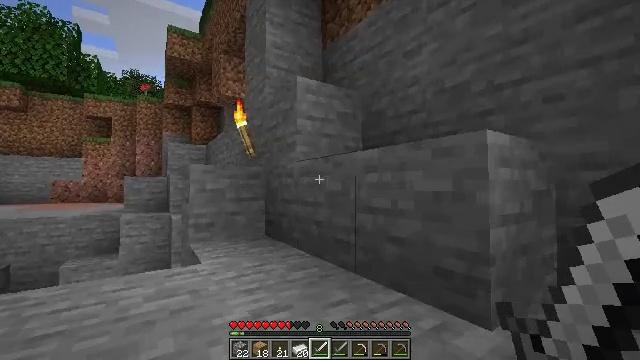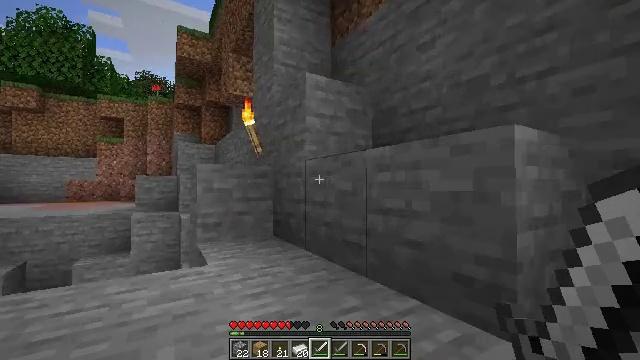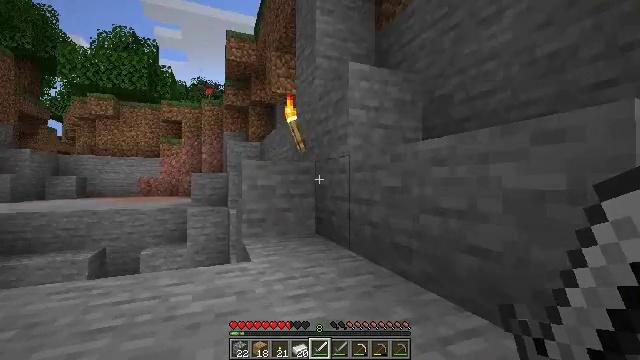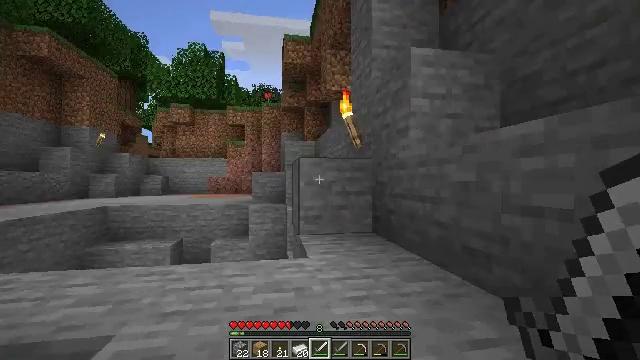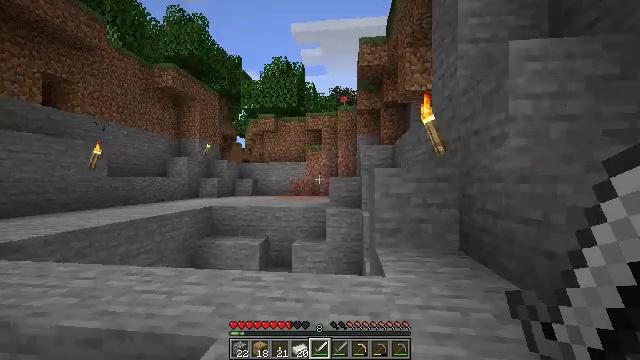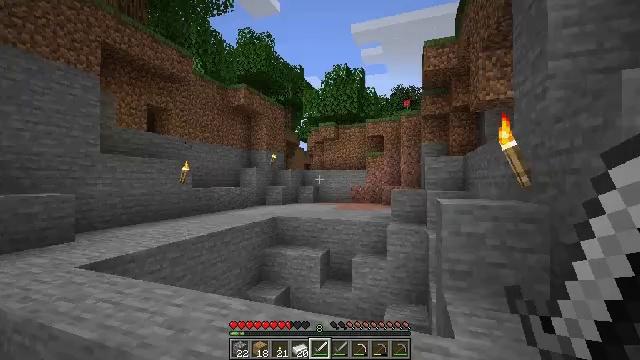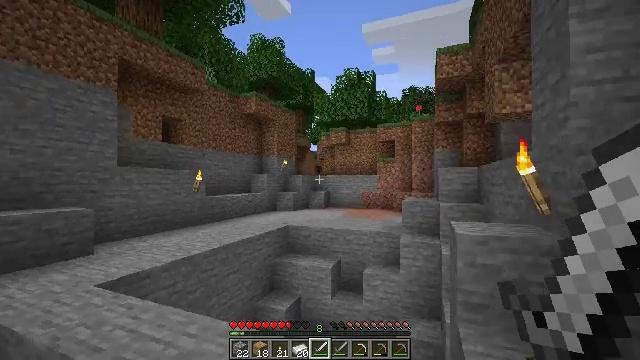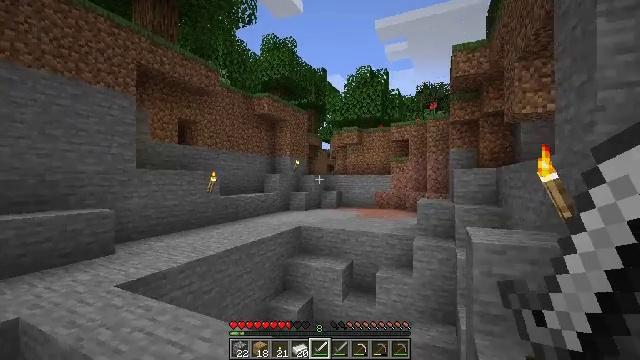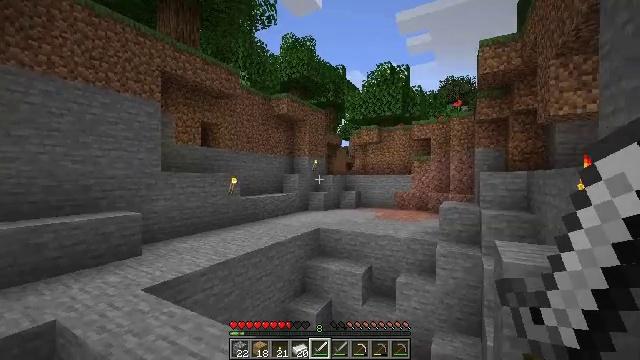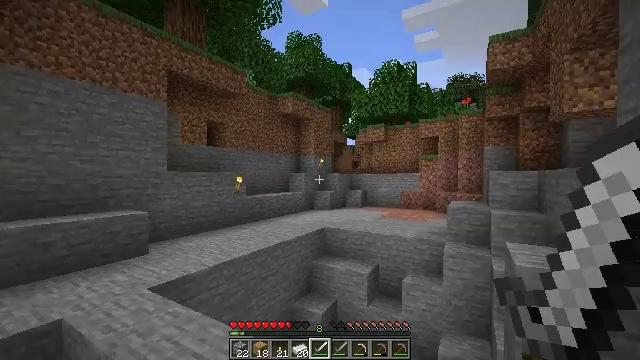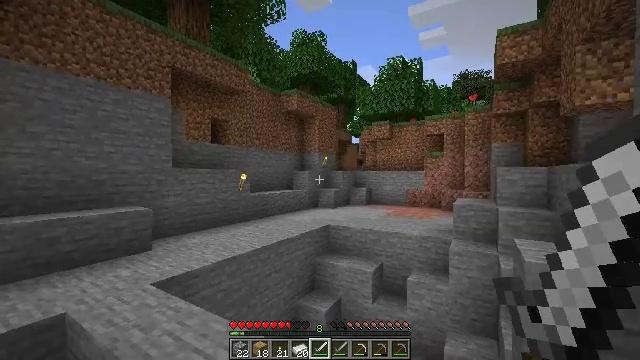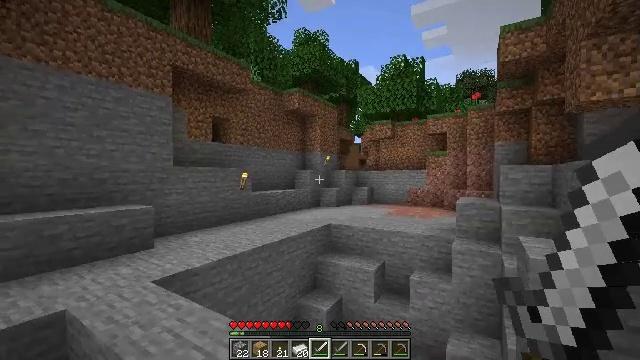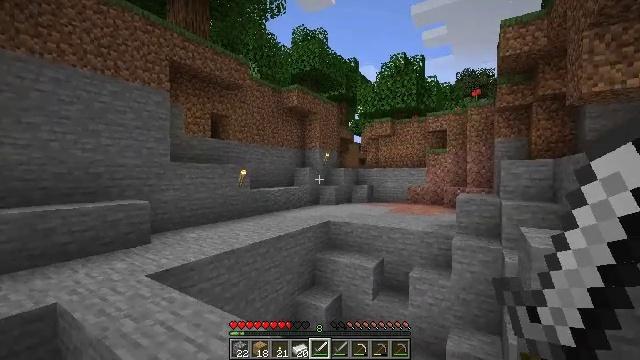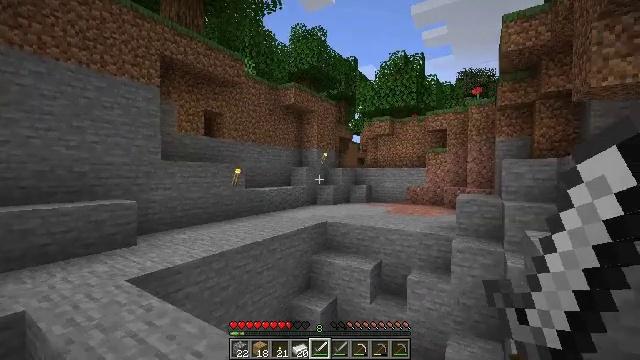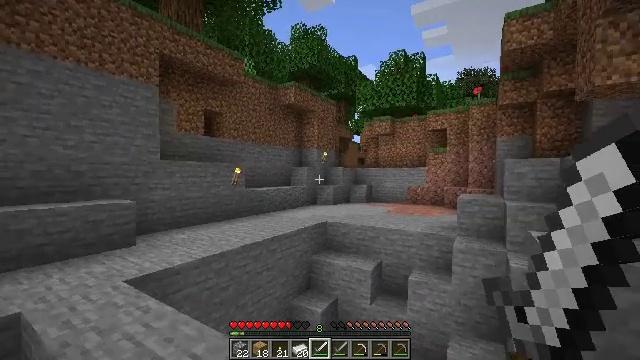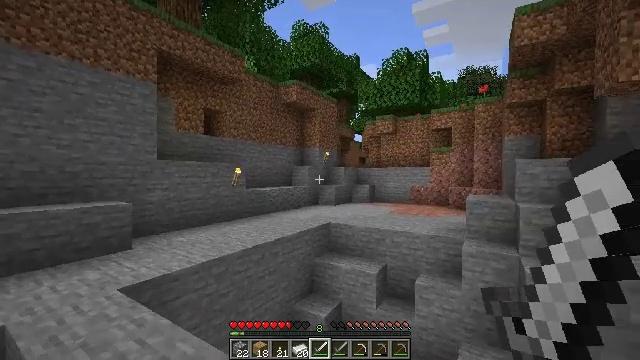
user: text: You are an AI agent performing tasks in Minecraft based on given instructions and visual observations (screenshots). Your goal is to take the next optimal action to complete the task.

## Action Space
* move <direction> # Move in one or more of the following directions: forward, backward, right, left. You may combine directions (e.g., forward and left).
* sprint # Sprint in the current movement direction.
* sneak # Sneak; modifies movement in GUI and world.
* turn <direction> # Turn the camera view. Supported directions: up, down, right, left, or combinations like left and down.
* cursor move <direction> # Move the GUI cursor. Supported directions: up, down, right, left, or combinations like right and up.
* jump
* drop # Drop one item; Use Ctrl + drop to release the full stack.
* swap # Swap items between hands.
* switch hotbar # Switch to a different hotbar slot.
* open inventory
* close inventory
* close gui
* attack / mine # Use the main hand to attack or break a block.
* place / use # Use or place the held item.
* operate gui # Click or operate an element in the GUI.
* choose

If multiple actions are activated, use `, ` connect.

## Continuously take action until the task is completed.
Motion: motion action
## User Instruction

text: Mine grass block from the ground.
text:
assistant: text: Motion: move forward, turn left
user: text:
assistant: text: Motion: move forward, turn left
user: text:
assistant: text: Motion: move forward, turn left
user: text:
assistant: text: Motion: move forward, turn left, jump
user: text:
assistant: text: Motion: move forward, turn left, jump
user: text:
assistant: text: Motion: move forward, turn left, jump
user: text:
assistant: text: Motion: move forward, turn left, jump
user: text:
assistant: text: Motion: move forward, turn left, jump
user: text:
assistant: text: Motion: move forward and move right, turn left
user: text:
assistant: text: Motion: move forward and move right, turn left
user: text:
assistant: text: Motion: move forward and move right
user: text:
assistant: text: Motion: move forward and move right
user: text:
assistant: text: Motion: move forward
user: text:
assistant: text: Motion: move forward and move left
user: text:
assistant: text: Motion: move forward and move left
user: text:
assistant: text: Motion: move forward and move left
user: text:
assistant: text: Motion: move forward and move left
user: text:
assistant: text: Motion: move forward and move left
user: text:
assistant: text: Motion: move forward and move left
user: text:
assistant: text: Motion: move forward and move left
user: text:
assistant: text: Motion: move forward and move left
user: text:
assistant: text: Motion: move forward and move left
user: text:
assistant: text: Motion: move forward and move left, turn right
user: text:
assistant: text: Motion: move forward and move left, turn right
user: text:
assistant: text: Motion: move forward and move left, turn right
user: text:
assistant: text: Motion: move forward and move left, turn right
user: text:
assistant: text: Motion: move forward and move left
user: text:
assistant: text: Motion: move forward and move left
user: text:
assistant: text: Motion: move forward and move left, turn right
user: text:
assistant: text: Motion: move forward and move left, turn right